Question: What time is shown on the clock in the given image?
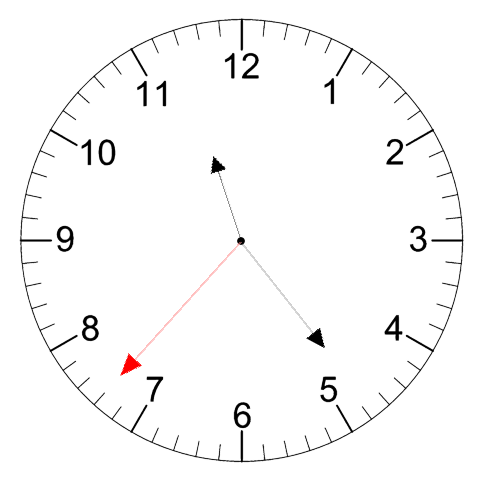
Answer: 11:23:37